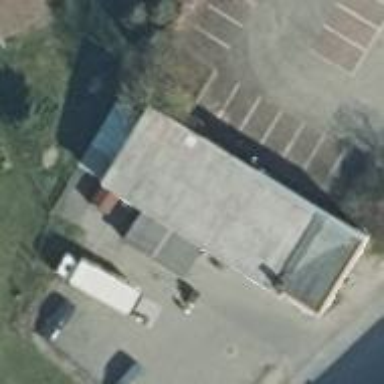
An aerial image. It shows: Retail building.